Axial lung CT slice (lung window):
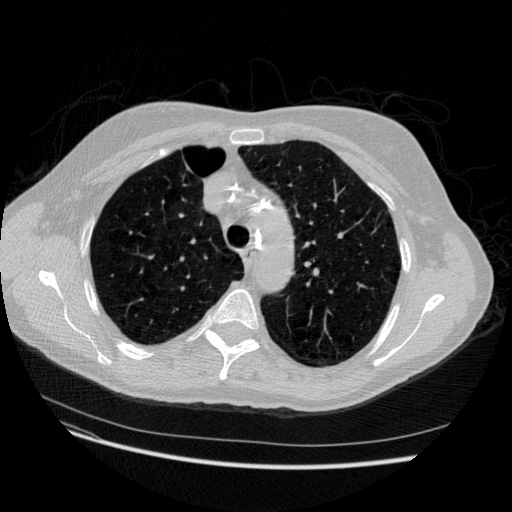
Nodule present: no